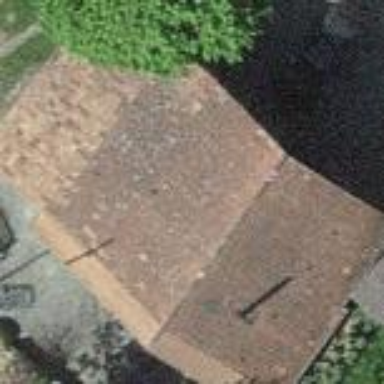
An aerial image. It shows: Building with gabled roof oriented across.